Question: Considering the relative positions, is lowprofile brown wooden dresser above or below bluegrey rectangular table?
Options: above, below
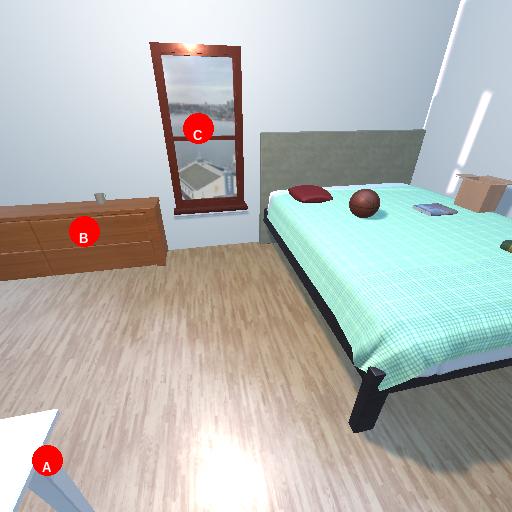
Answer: above